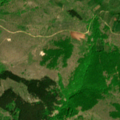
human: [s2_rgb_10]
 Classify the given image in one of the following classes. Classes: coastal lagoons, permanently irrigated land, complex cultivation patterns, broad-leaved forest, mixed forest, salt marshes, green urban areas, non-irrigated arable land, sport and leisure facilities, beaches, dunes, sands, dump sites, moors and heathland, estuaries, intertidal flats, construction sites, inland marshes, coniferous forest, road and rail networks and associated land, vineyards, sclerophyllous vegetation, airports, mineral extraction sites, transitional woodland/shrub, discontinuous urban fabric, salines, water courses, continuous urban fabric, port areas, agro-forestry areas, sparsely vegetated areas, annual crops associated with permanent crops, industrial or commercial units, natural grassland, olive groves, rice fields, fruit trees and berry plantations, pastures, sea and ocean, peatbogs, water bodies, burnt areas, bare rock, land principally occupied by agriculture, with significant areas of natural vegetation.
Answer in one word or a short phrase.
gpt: land principally occupied by agriculture, with significant areas of natural vegetation, broad-leaved forest, natural grassland, transitional woodland/shrub